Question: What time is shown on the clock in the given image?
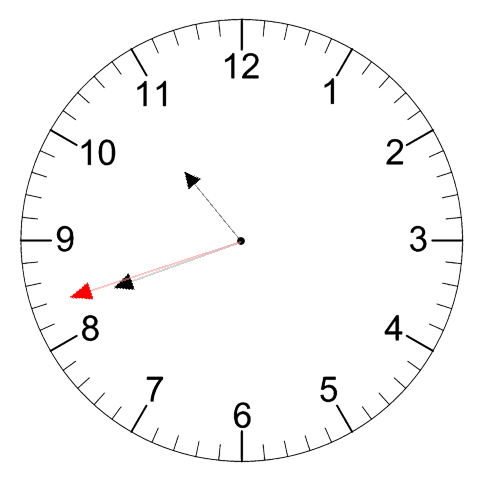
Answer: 10:41:42